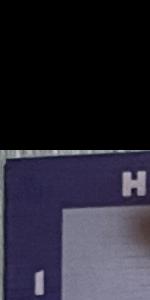
Label: Empty